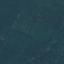
Label: Forest